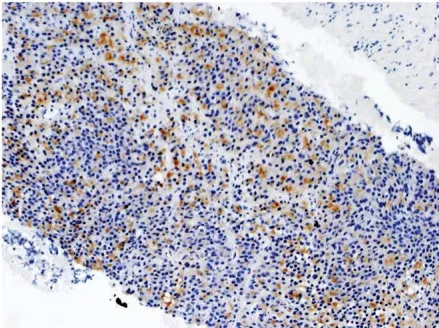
(B) PSA staining revealed that PSA-positive and -negative cells were intermixed in the biopsy sample (magnification, x100). HE, hematoxylin and eosin; NE, neuroendocrine; PSA, prostate-specific antigen.
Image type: pathology (h&e)